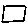
Label: square